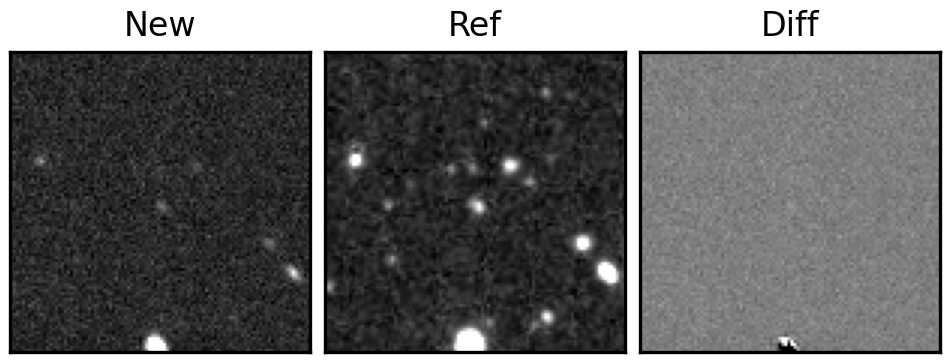
Label: real